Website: macys
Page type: customer-info-address
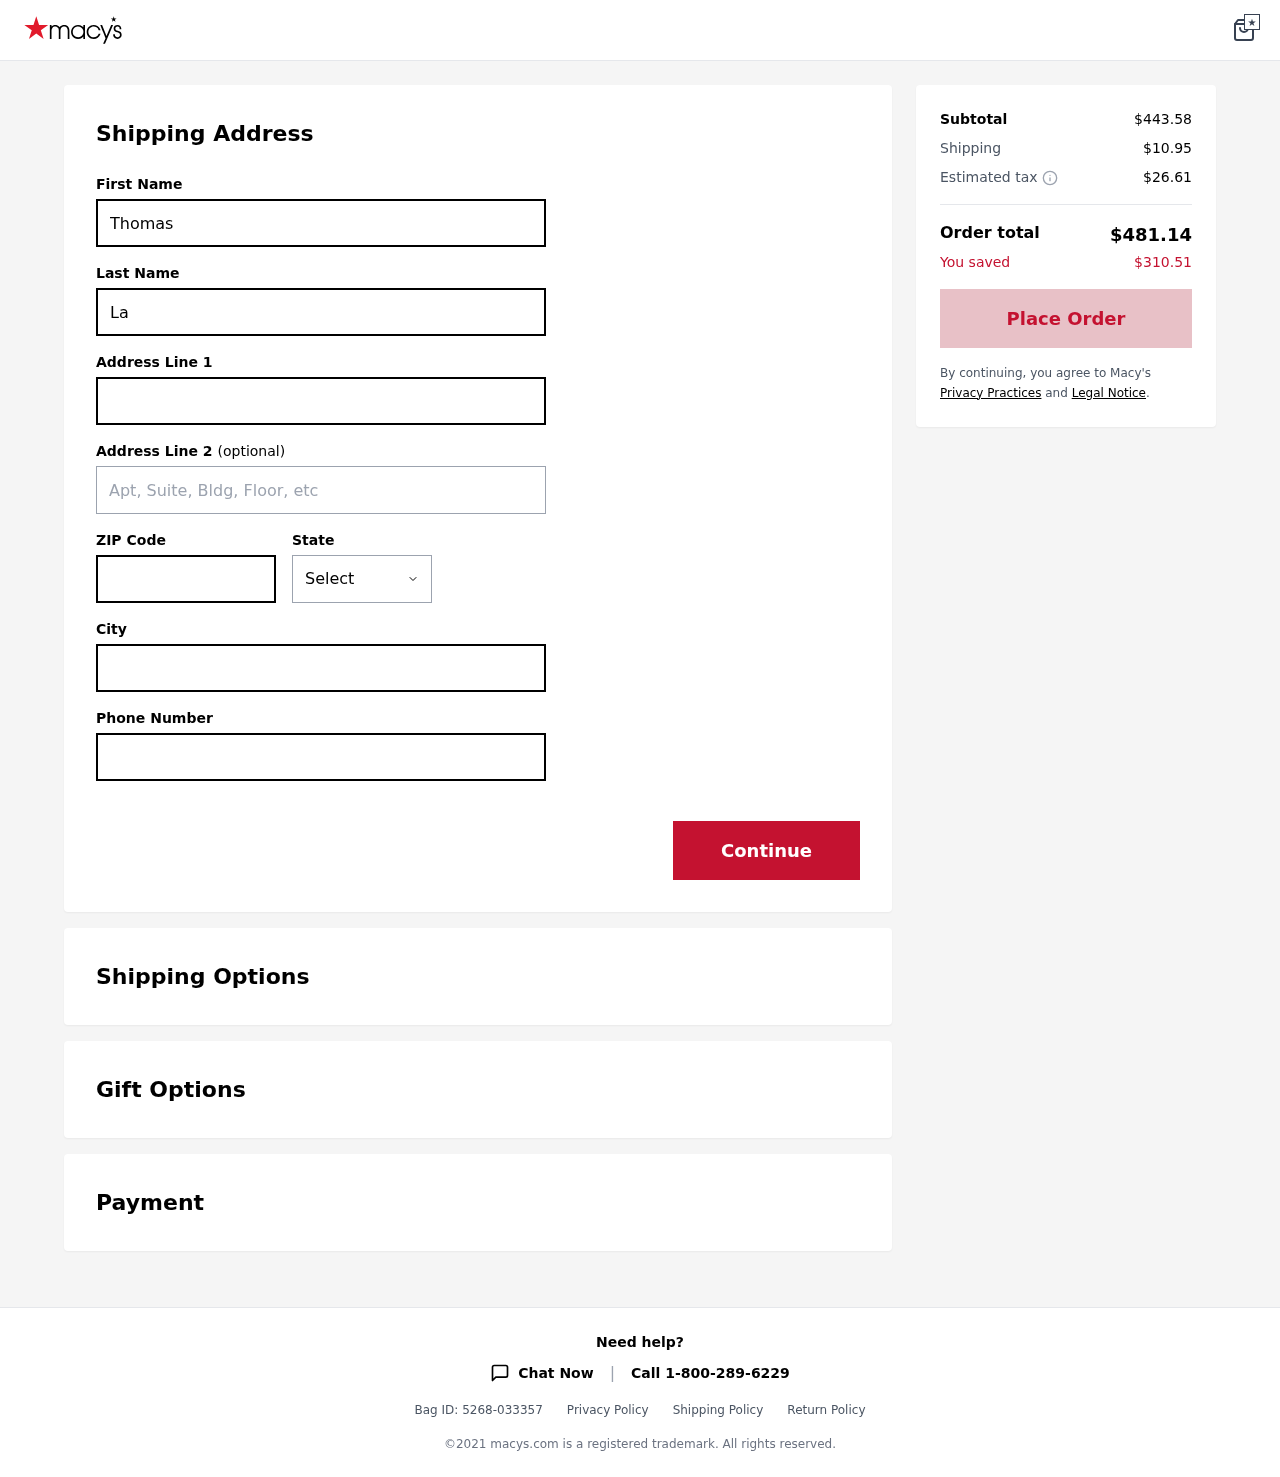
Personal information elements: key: PII_CITY
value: Phelpsmouth
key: PII_FIRSTNAME
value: Thomas
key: PII_LASTNAME
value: Lamb
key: PII_PHONE
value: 4353964979
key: PII_POSTCODE
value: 07561
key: PII_STATE
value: Tennessee
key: PII_STREET
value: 31029 Jennifer Pass Apt. 928
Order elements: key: ORDER_SUBTOTAL
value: $443.58
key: ORDER_SHIPPING_COST
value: $10.95
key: ORDER_TAX
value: $26.61
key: ORDER_TOTAL
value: $481.14
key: ORDER_SAVINGS
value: $310.51